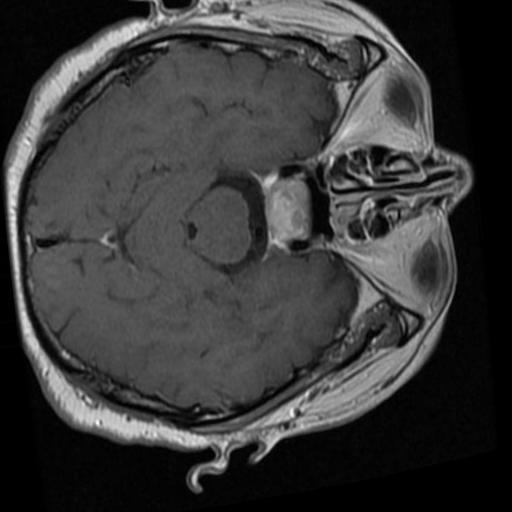
Label: brain_tumor